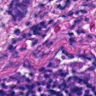
Metastatic tissue present: yes